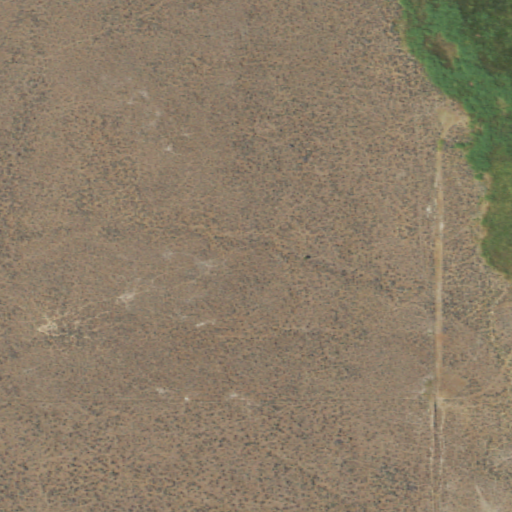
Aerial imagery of depression(s) in Washington named Tumwater Basin containing grassland, herbaceous wetlands, and cultivated crops